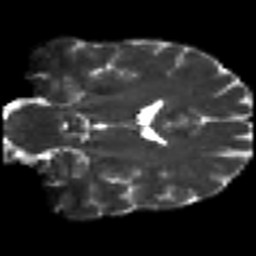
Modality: T2w
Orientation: coronal
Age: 43
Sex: male
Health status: ill
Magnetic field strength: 3 T
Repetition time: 8.4 s
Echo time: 0.0926 s